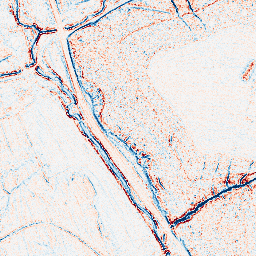
Category: edge_preserving
Decomposition family: bilateral
Decomposition parameters: d: 5
sigma_color: 75
sigma_space: 100
Upsampling method: sinc_hamming
Upsampling parameters: scale: 8
kernel_size: 16
Upsampling scale: 8